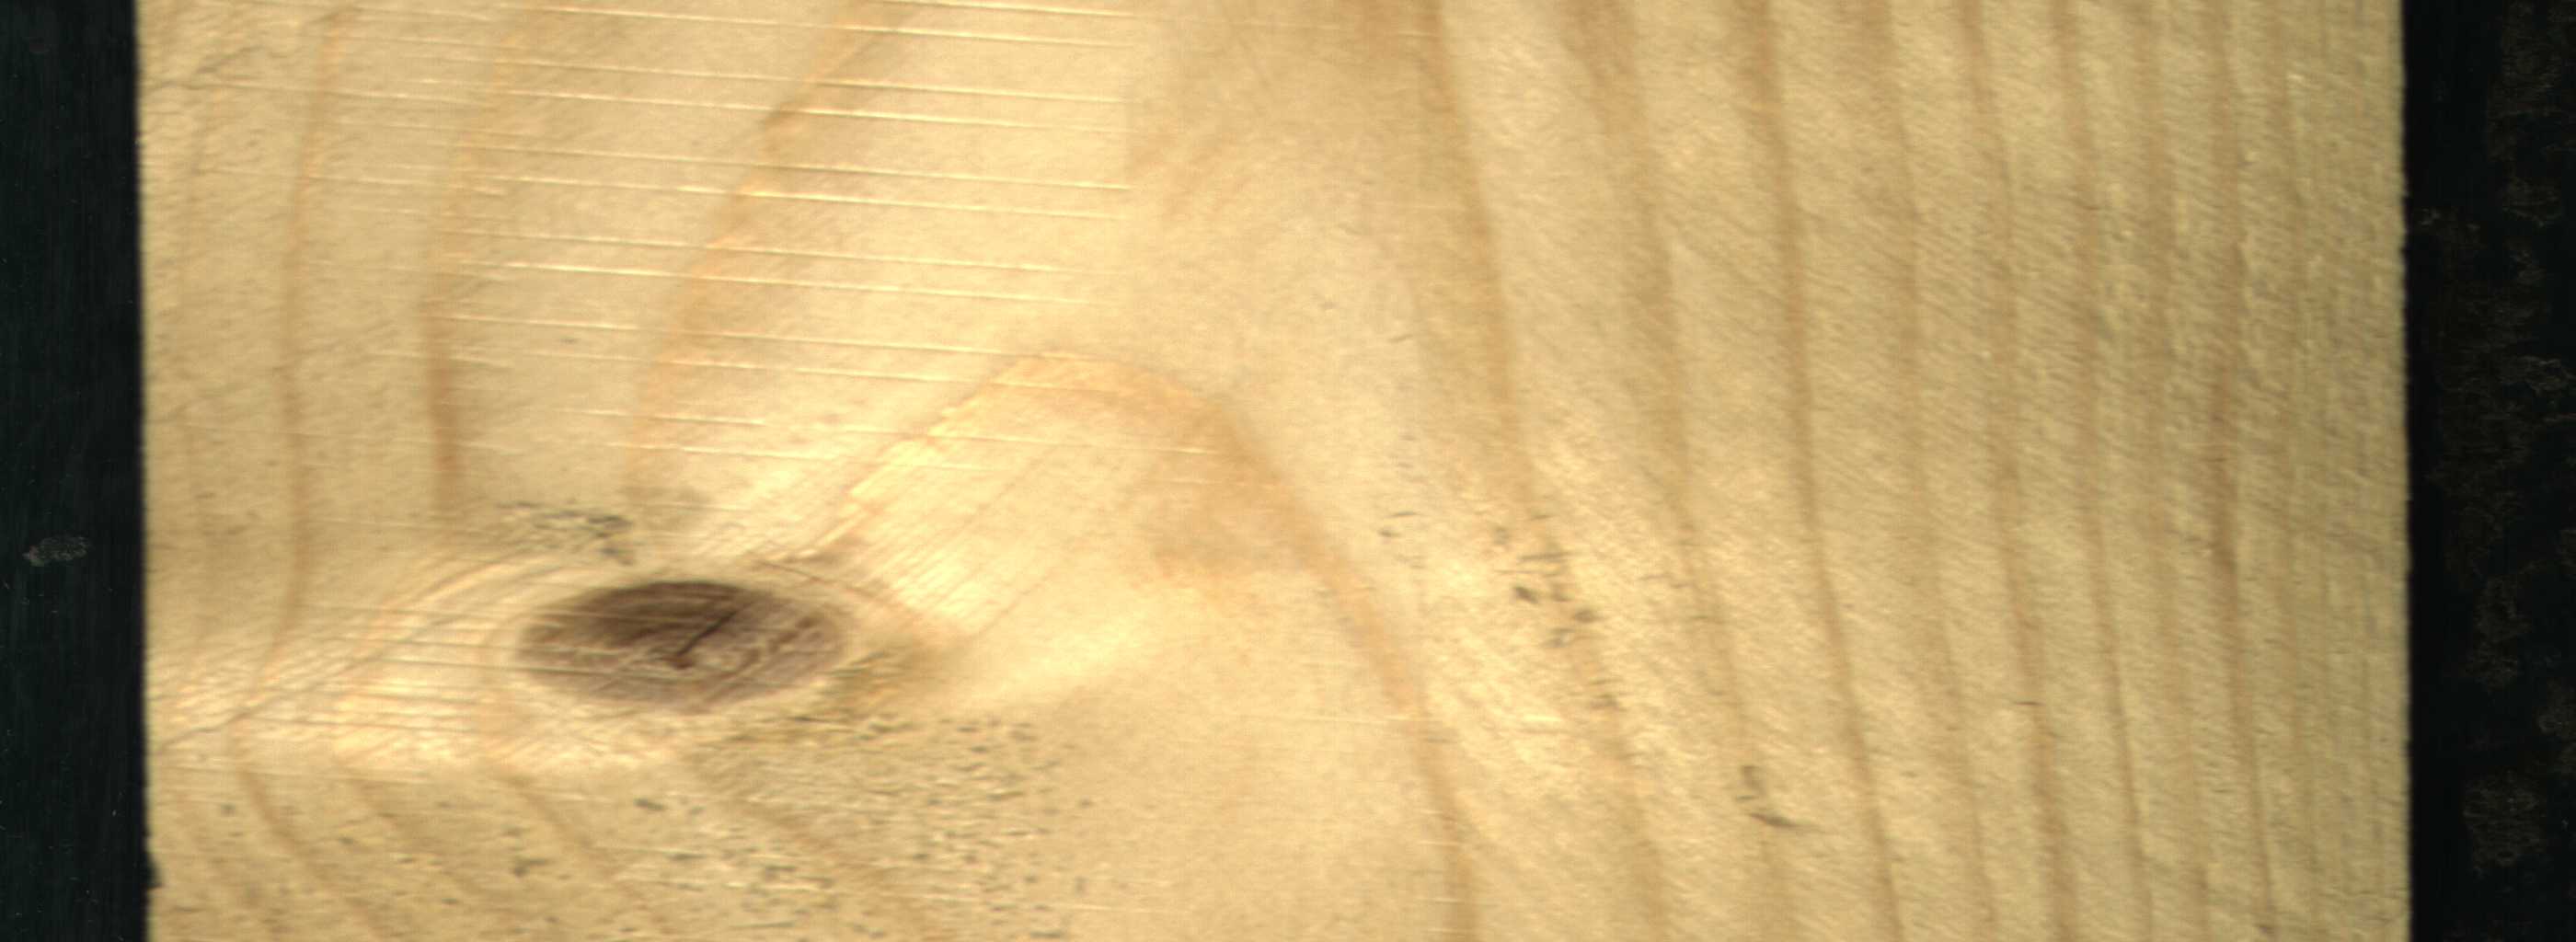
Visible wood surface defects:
Live_Knot